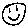
Label: smiley face